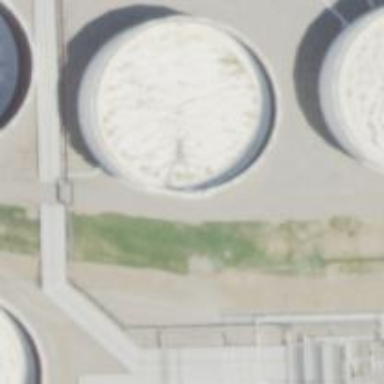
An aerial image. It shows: Storage tank which is man-made.